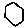
Label: hexagon